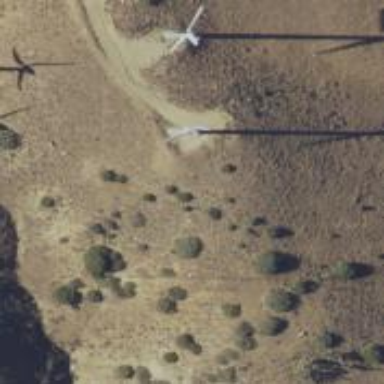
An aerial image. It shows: Wind power generator employing wind turbines.